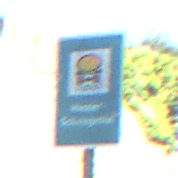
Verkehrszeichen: Wasserschutzgebiet
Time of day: MorningAfternoon
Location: Outdoor (Urban)
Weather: PartlyCloudy
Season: NotSpecified
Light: Natural